Field crop: tomato
Growth stage: 1
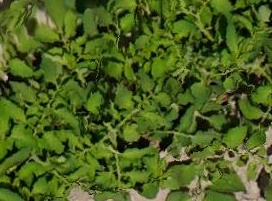
Species: tomato